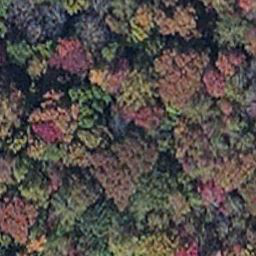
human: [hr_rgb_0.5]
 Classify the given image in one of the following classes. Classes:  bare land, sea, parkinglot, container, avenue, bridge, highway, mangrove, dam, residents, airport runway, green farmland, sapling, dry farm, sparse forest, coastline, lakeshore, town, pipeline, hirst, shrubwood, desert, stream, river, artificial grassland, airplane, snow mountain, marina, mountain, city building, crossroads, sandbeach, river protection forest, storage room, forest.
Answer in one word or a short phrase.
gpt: mangrove